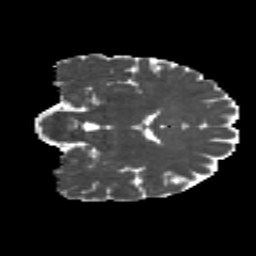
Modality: MD
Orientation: coronal
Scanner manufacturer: siemens
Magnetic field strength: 3 T
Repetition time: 4.16 s
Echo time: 0.0806 s